Field crop: tomato
Growth stage: 2
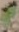
Species: solanum